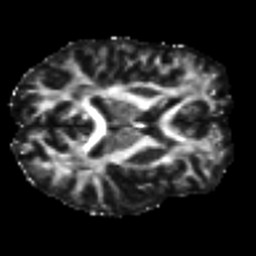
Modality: FA
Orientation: axial
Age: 43
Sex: male
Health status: ill
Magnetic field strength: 3 T
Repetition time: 8.4 s
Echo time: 0.0926 s